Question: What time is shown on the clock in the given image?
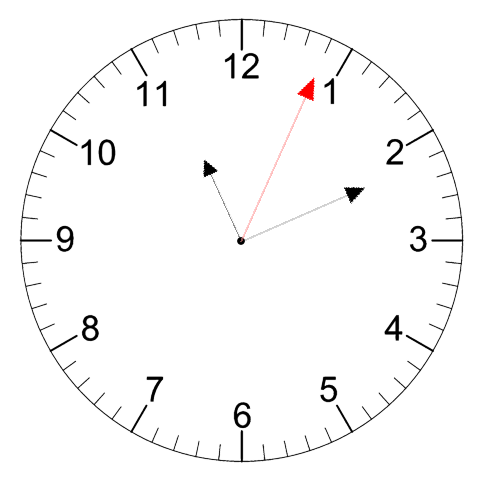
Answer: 11:11:04